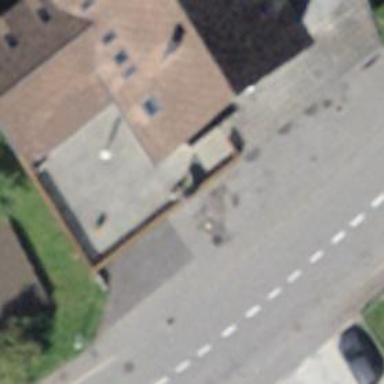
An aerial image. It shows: Fuel station.